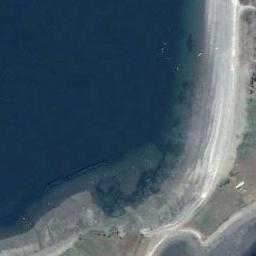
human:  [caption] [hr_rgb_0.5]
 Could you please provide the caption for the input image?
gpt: The beach with brown sand and the color of the seawater is dark blue .

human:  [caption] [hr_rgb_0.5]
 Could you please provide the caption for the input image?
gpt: Green water and waves and wet brown sand beach .

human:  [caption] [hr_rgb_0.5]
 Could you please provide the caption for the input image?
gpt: The beach is made up of dark blue seawater and a coast with dense green plants .

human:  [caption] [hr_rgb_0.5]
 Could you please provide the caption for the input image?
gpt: The beach is irregular .

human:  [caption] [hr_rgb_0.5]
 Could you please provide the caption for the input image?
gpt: The sea is calm beside the beach .